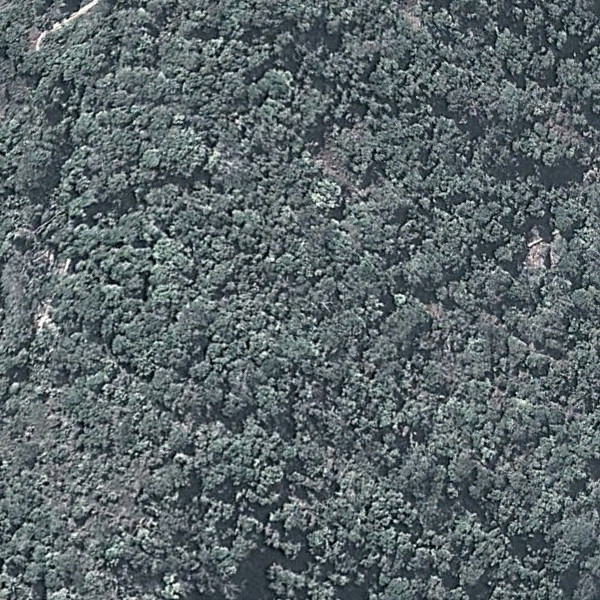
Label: Forest